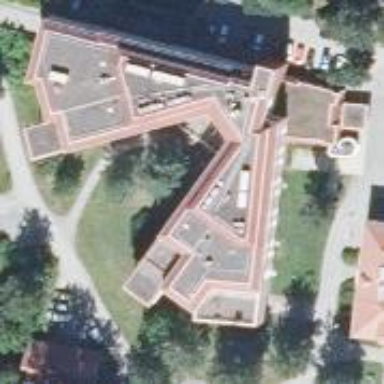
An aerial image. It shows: Healthcare facility identified as hospital.